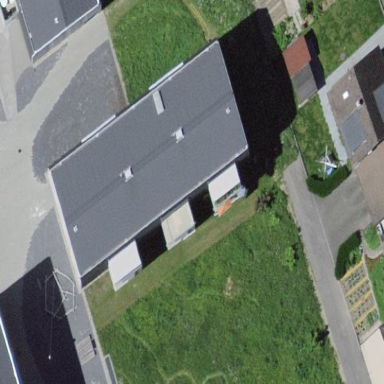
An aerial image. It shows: Grey building with gambrel roof.